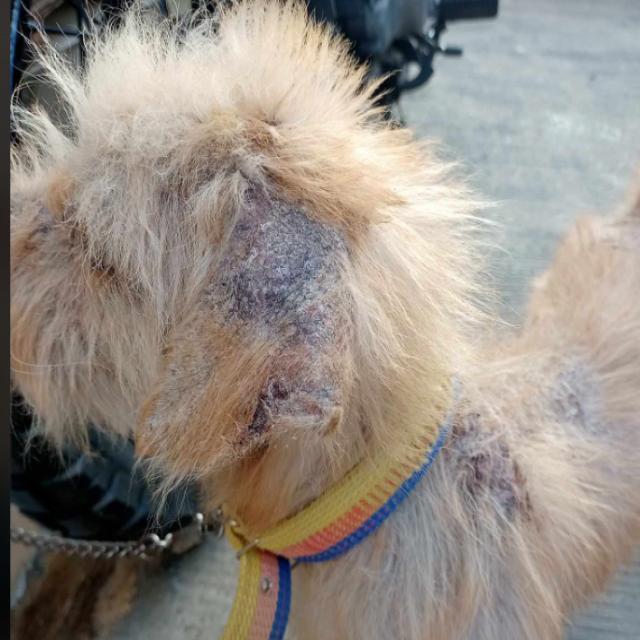
Canine demodicosis (Demodex mange) — caused by Demodex canis mites. Presents with alopecia, follicular papules, pustules, and comedones. Often localized on face and forelimbs.